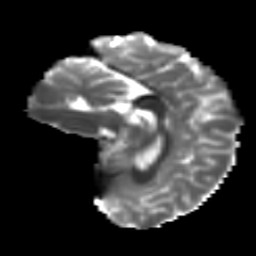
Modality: T2w
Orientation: sagittal
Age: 17
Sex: male
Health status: ill
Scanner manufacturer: ge
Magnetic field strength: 3 T
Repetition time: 6.752 s
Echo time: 0.079 s